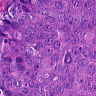
Metastatic tissue present: yes